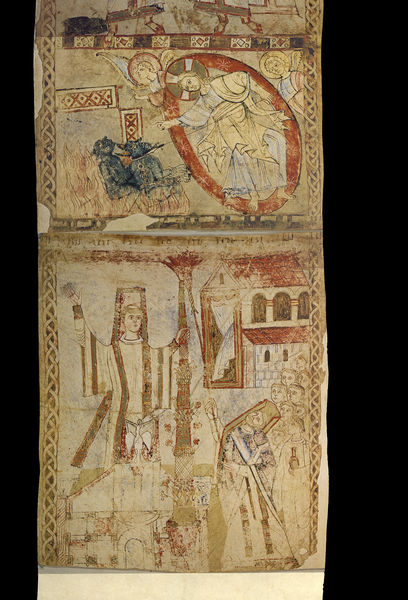
Titel: Exultetrolle, Fragment in 20 Stücken
Standort: Herkunft: Benevent (EU - I - Kampanien)
Institution: Bibliotheca Apostolica Vaticana
Schlagwörter: blau, feuer, mann, menschen, fenster, frau, schwarz, haus, rot, tuch, ornament, bibel, häuser, gewand, blatt, oval, füße, papier, rand, blue, church, curtain, könig, men, people, pope, priest, red, religious, window, women, female, gold, klimt, old, painting, wall, windows, woman, yellow, ornamente, tapestry, brown, stola, buch, burg, kreuz, druck, seite, ritter, buchseite, pergament, prediger, heiligenschein, nimbus, christus, jesus, hölle, teufel, angel, angels, man, mittelalter, fresken, romanik, segen, building, house, orange, roof, knight, male, tempel, heilige, paper, heilig, bird, devil, saint, handschrift, wings, ancient, romanisch, temple, art, monk, monks, medieval, circle, mandorla, fire, book, figure, primitive, evangelisten, humans, christian, saints, tan, bible, page, evil, wing, females, males, border, illumination, omega, fächer, sticherei, middle ages, halo, daniel, catholic, egypt, wall painting, speer, mönch, christlich, demon, satan, followers, parchment, furnace, damaged, papyrus, good, stange, preach, tonsur, preist, scrollwork, märtyrer, wedel, desciple